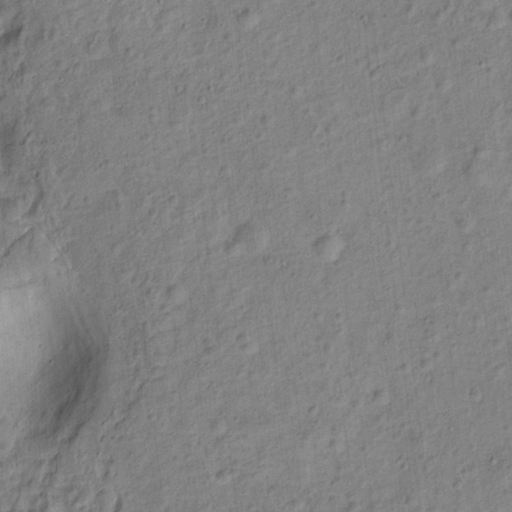
Objects detected: cone, cone